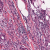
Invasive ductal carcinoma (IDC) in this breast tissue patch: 1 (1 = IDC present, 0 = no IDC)